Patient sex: M
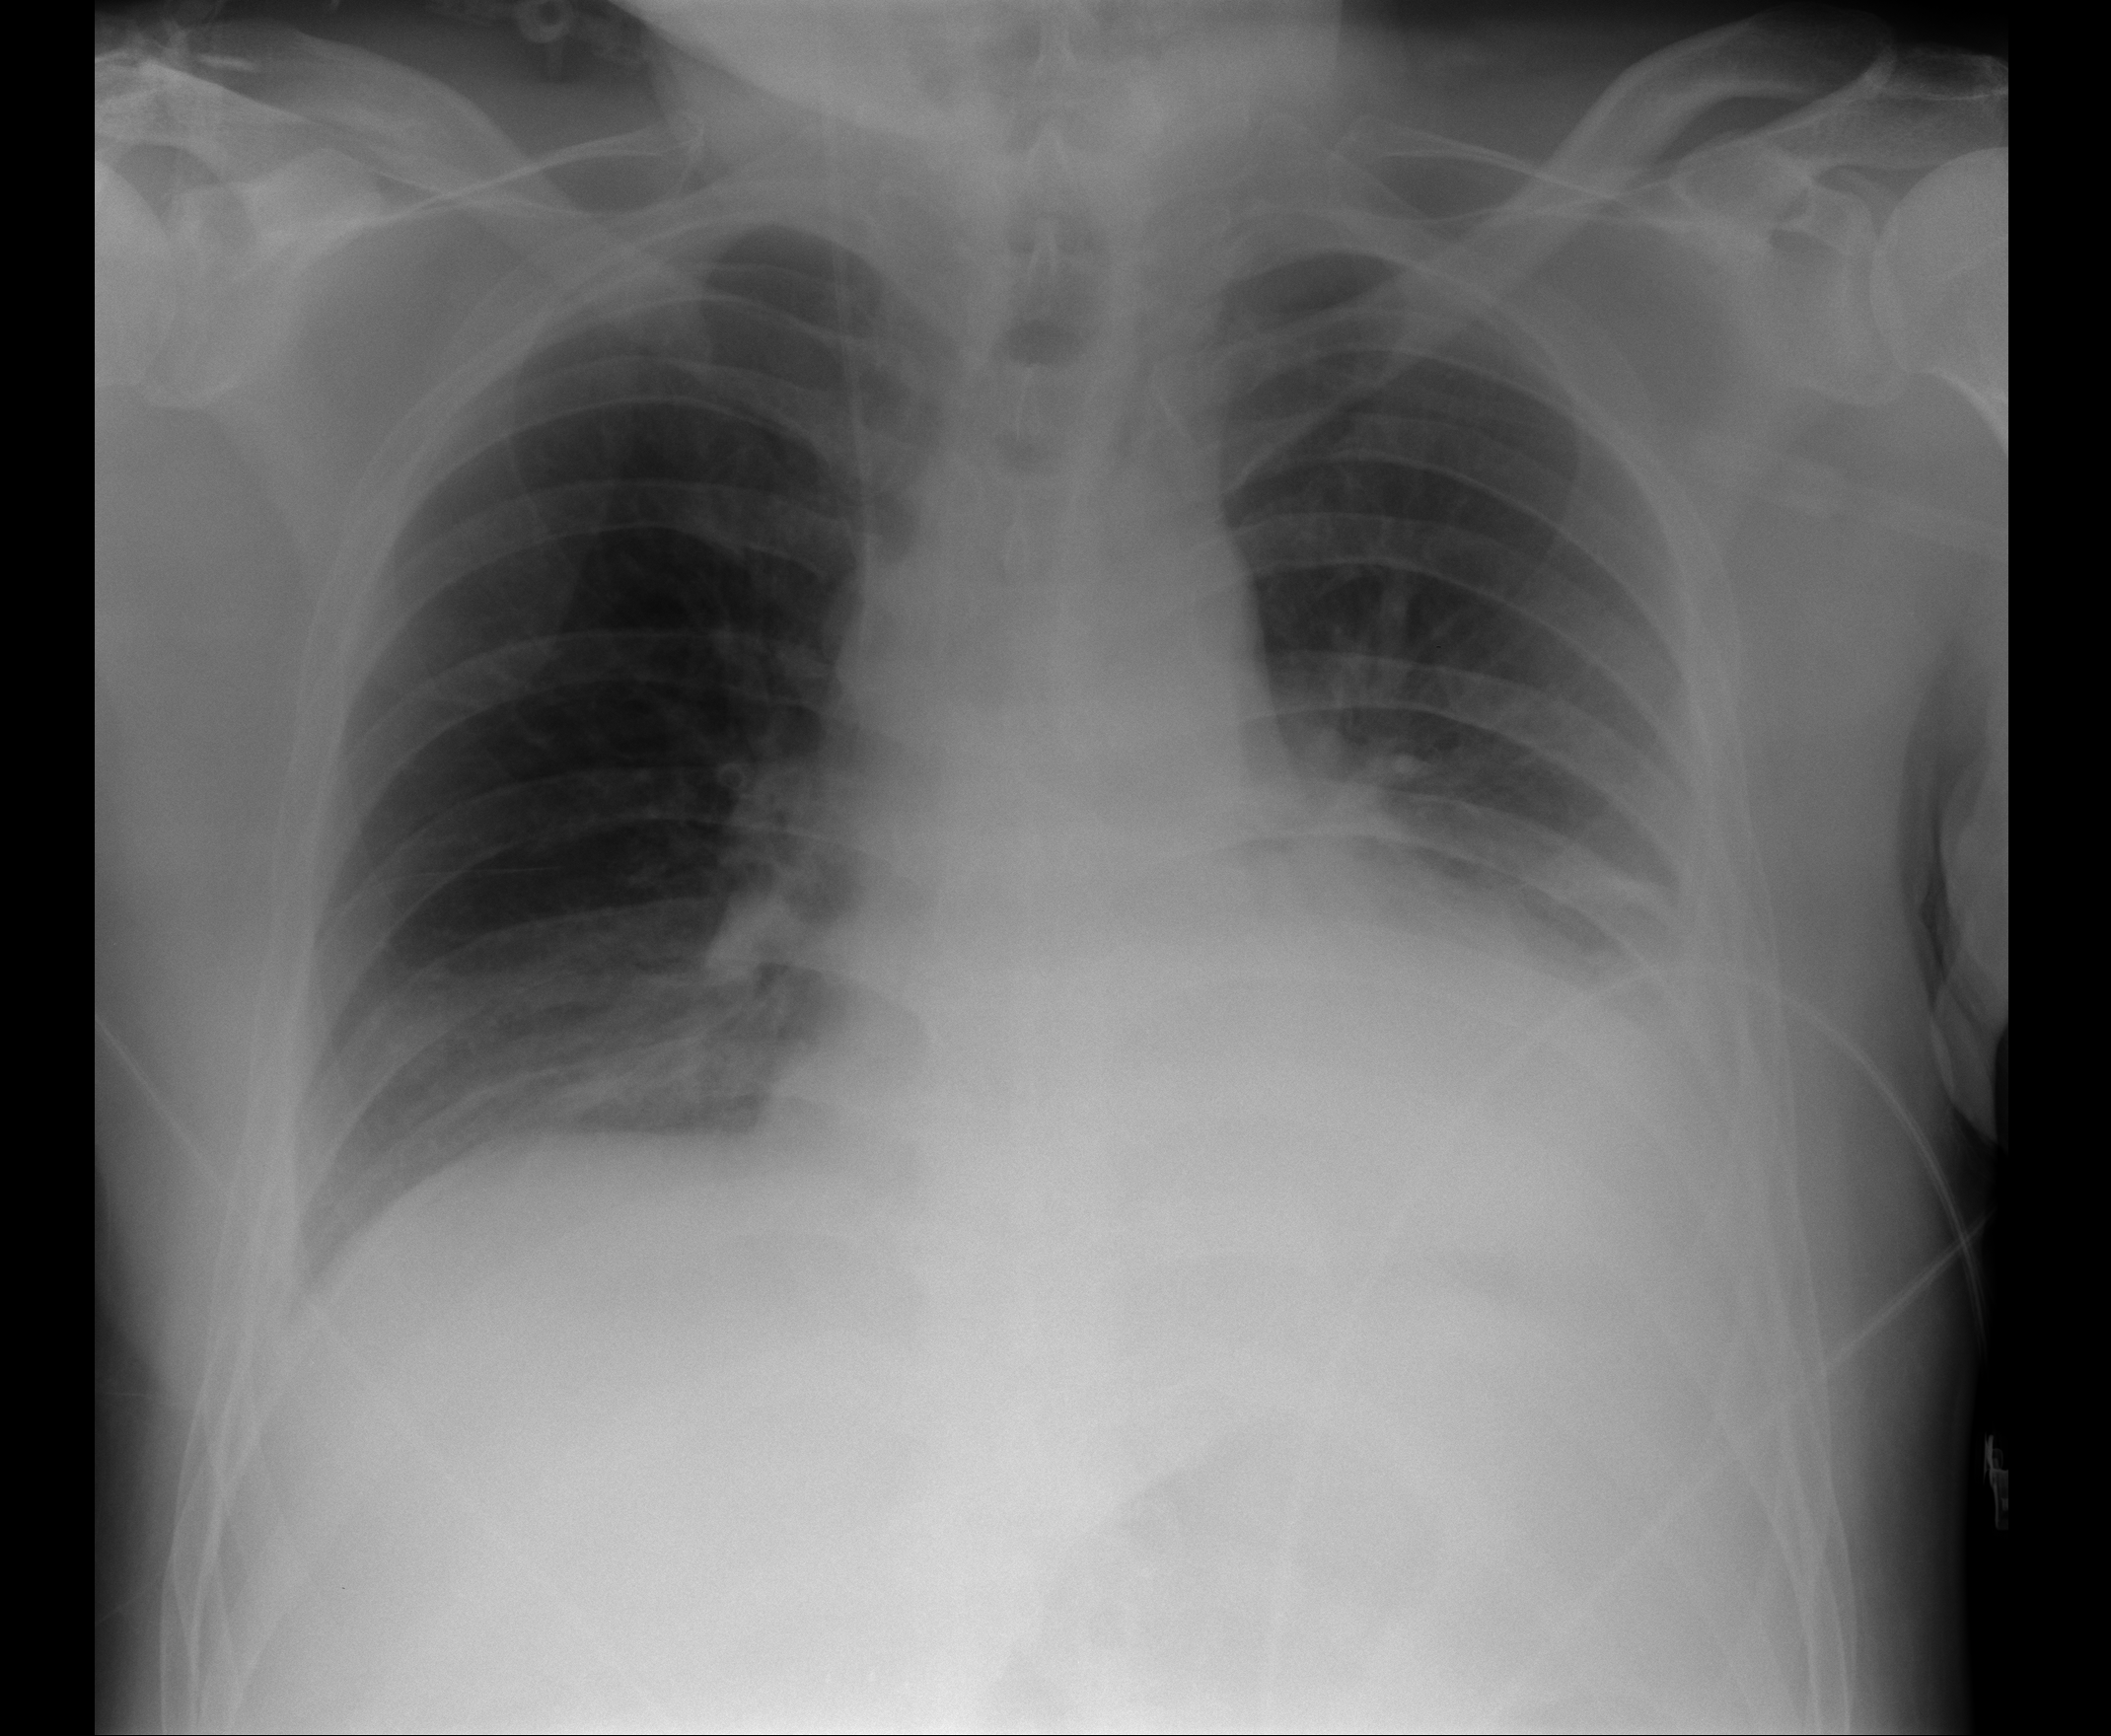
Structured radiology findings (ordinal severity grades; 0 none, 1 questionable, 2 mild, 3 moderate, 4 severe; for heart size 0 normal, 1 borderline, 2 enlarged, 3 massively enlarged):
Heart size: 2
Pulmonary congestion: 0
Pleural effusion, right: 0
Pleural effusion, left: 2
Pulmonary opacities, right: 0
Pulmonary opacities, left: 0
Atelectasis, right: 0
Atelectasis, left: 2